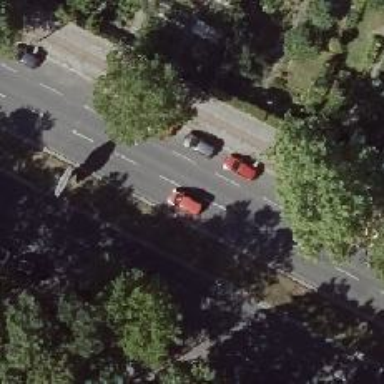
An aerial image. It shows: Secondary road with asphalt surface. It has cycle track on the right side and parking lane on the right side.